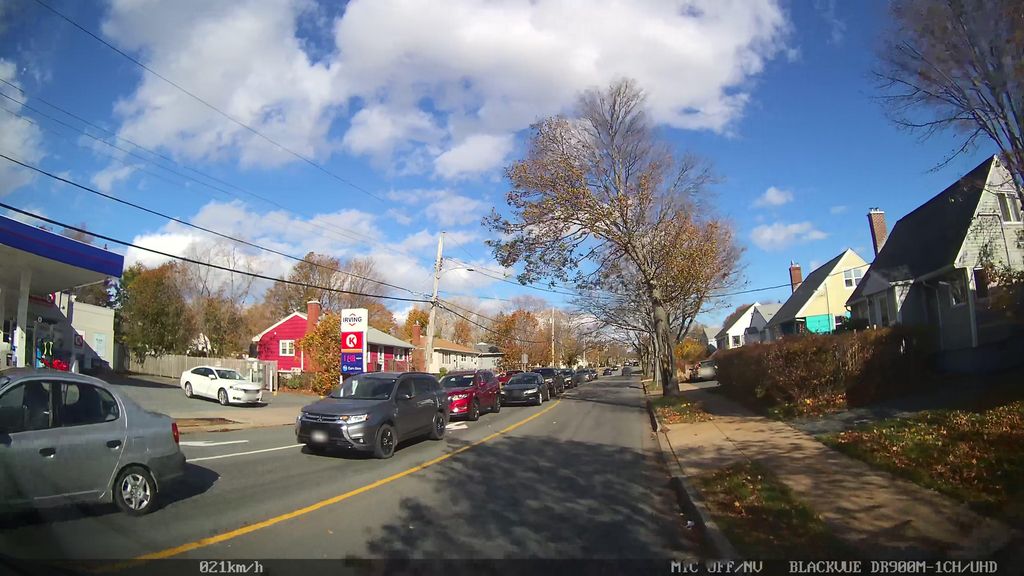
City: halifax